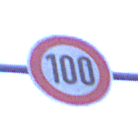
Verkehrszeichen: Geschwindigkeit100
Umgebung: Outdoor, Urban
Tageszeit: SunriseSunset
Wetter: Overcast
Licht: Natural
Jahreszeit: NotSpecified
Kontrast: LowContrast